Current action and preconditions to check: trajectory_clear

Your task: For each precondition in the list above, predict whether it will hold at this action.

Consider the current scene as observed from the mobile robot's camera, and analyze the predicted future states of all dynamic agents (e.g., people, animals, vehicles, or any moving entities) within the NEXT SECOND.

IMPORTANT: Only answer "very likely" if you are absolutely certain—based on strong, clear evidence—that a dynamic agent will violate the precondition in the predicted future state. Do NOT answer "very likely" for unlikely, ambiguous, or low-probability risks.

Ask yourself for each precondition: Is there a high probability, with clear and convincing evidence, that the predicted future states of any dynamic agent will interfere with the predicted future state of the currently executing action within the NEXT SECOND, causing that precondition to fail?

Assess the risk level based on these predictions. Use "likely" or "very likely" if motions create a clear risk of interference.

Use "neutral" or "improbable" if agents are nearby but their predicted paths are clearly diverging or non-conflicting.

Failure Risk Categories: "very improbable", "improbable", "neutral", "likely", "very likely"

Answer Format: Output ONLY the probability_of_failure value from these categories: "very improbable", "improbable", "neutral", "likely", "very likely"

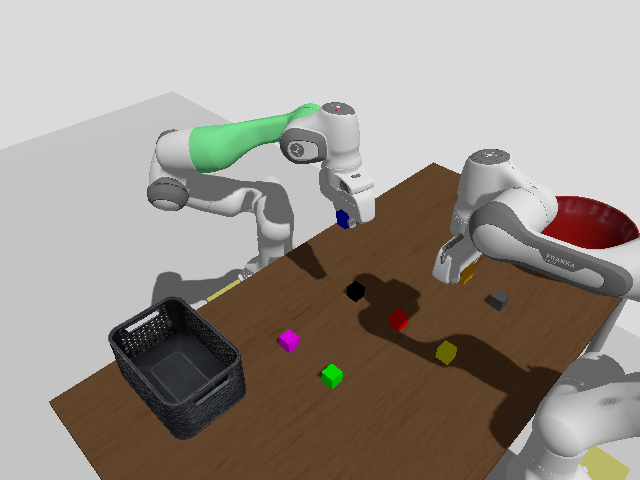

Answer: very improbable